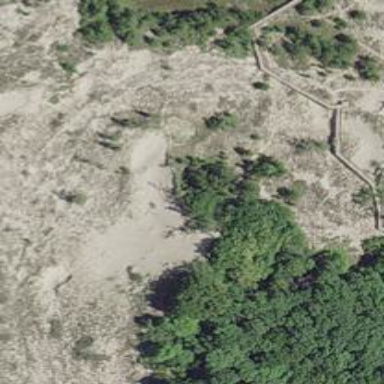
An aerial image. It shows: Dune in its natural state.